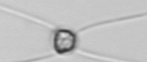
Label: Chaetoceros_similis